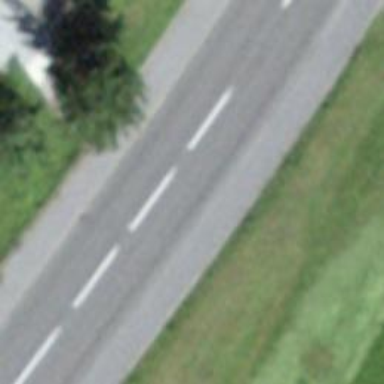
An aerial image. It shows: Primary road with asphalt surface.